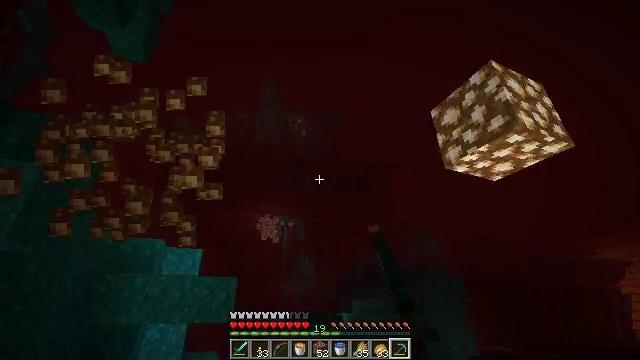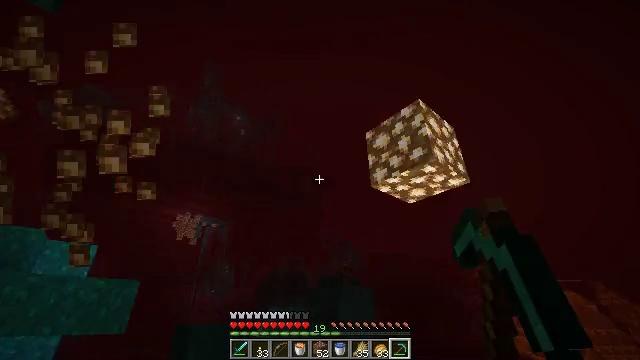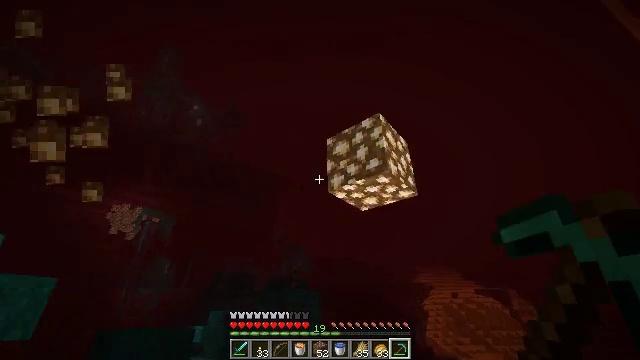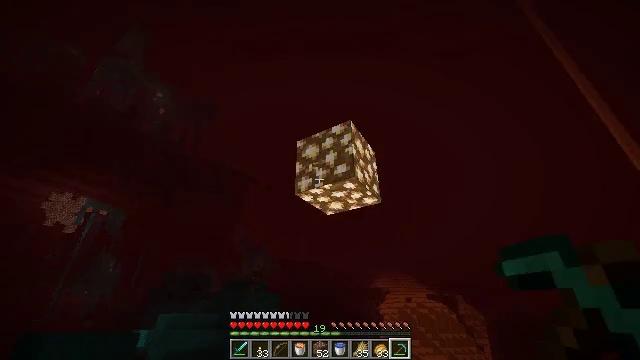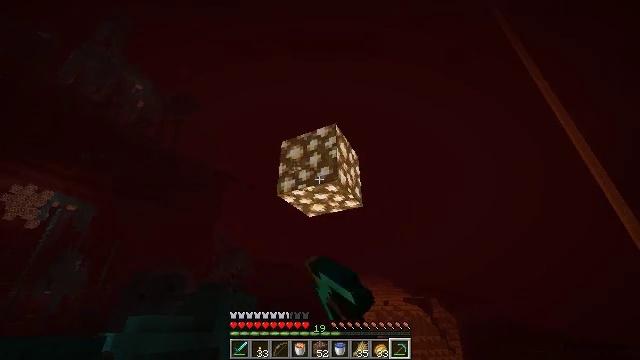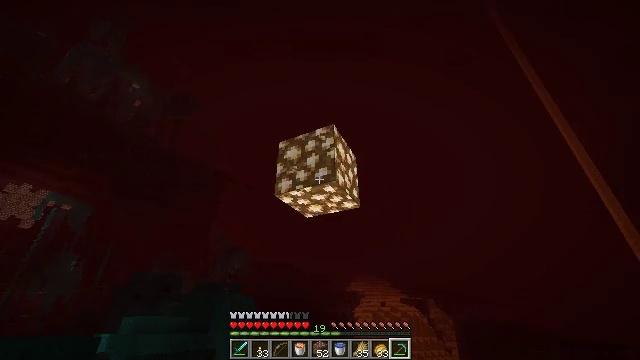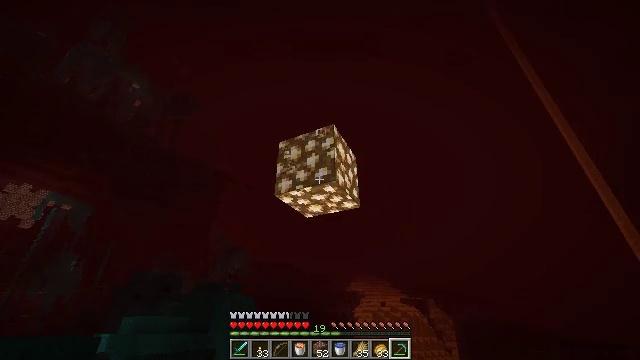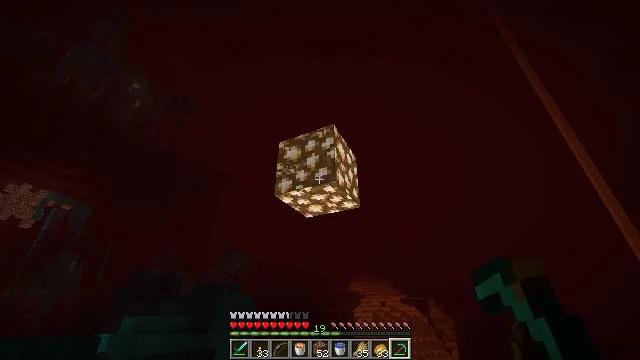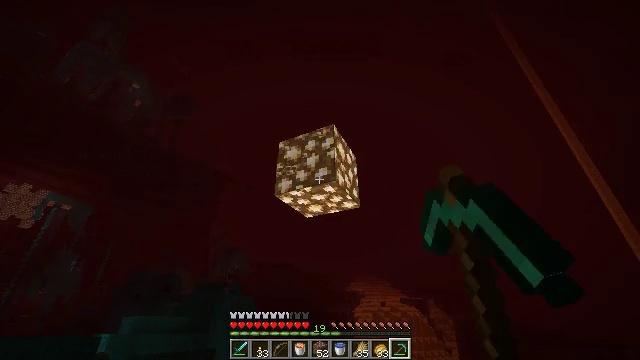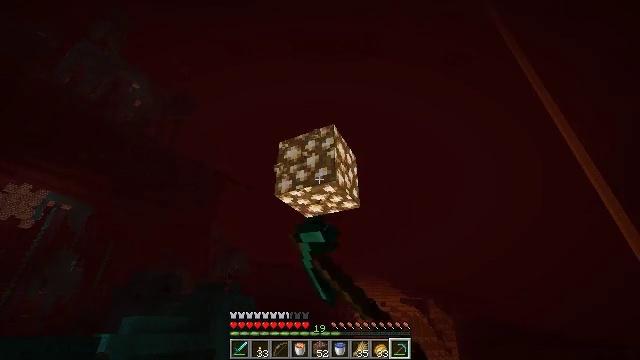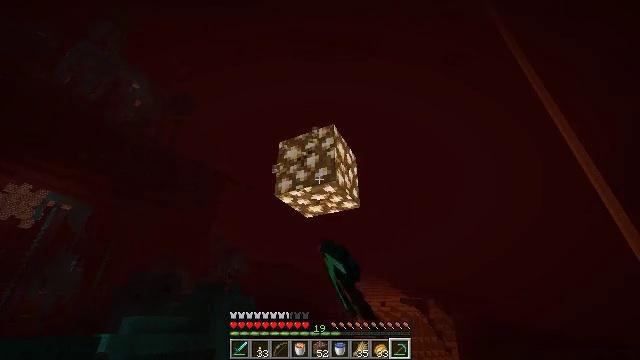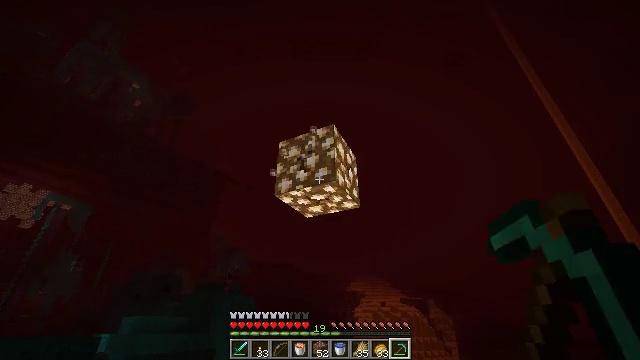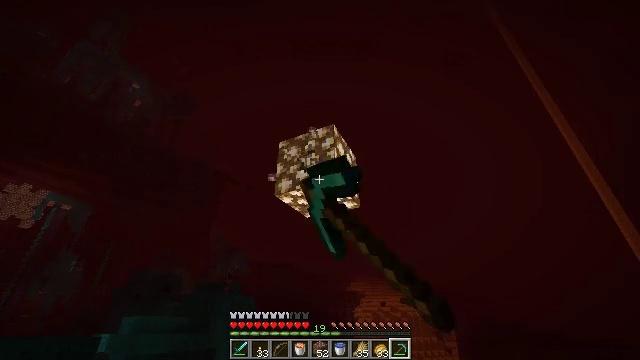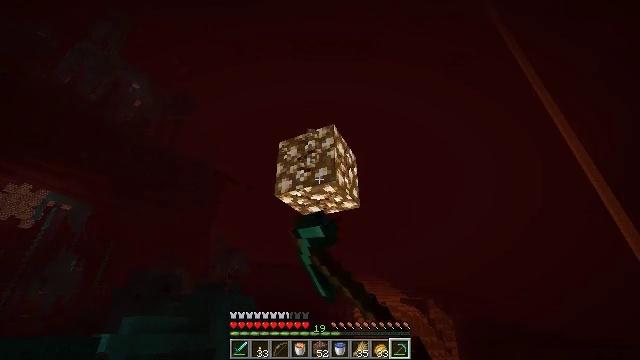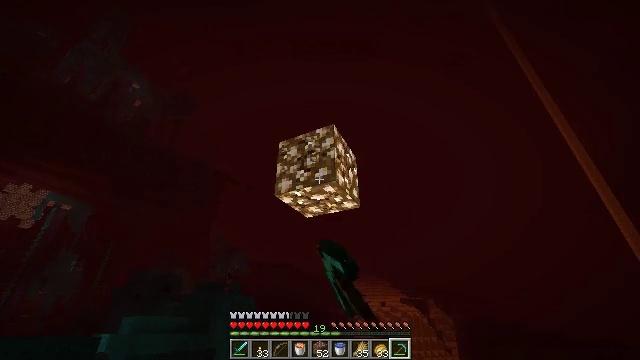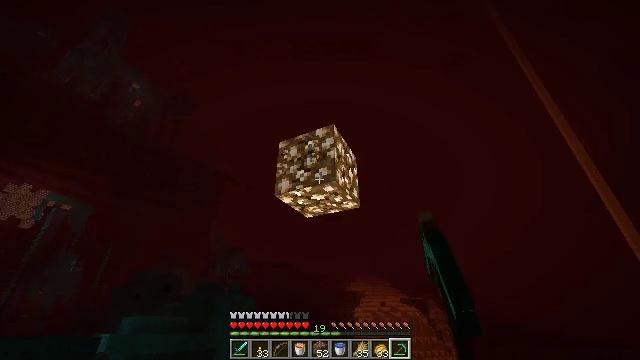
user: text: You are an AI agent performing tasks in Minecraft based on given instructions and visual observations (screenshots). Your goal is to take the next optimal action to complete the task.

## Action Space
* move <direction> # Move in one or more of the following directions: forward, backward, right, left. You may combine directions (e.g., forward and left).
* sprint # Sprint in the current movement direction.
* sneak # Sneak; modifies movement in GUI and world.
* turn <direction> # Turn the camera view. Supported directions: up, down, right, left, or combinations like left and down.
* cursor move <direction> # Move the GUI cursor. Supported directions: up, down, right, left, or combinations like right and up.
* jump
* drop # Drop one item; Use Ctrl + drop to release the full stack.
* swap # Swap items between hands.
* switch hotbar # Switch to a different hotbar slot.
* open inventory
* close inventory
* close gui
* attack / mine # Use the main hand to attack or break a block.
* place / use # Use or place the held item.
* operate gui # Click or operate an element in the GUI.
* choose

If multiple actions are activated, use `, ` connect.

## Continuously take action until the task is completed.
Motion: motion action
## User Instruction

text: Mine the glowstone in the Nether.
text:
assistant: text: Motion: sneak, turn right and up, attack / mine
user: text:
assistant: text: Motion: sneak, turn right, attack / mine
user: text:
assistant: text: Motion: sneak, turn right, attack / mine
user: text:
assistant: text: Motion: sneak, turn right, attack / mine
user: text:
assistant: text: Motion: sneak, attack / mine
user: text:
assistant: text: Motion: sneak, attack / mine
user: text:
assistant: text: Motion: sneak, attack / mine
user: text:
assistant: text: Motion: sneak, attack / mine
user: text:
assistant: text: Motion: sneak, attack / mine
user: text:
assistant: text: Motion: sneak, attack / mine
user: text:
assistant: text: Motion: sneak, attack / mine
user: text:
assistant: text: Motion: sneak, attack / mine
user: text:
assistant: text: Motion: sneak, attack / mine
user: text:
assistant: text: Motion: sneak, attack / mine
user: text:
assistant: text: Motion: sneak, attack / mine
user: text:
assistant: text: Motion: sneak, attack / mine
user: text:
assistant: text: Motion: sneak, attack / mine
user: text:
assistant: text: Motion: sneak, attack / mine
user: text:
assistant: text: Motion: sneak, attack / mine
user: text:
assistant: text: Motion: sneak, attack / mine
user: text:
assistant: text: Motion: sneak, attack / mine
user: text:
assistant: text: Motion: sneak, attack / mine